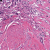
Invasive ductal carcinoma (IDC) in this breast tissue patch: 0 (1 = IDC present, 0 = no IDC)